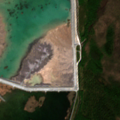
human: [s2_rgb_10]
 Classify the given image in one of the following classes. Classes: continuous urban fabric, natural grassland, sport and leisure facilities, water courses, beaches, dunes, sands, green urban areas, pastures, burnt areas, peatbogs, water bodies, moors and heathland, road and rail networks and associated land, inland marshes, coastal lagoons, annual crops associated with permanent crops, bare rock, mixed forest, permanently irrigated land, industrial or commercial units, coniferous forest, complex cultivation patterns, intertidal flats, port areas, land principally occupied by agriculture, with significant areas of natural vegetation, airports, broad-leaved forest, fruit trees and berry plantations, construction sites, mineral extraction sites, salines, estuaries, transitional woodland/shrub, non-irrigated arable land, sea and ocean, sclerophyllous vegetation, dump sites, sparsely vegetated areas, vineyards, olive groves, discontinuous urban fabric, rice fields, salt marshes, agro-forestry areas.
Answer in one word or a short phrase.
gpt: dump sites, mixed forest, peatbogs